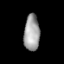
Tissue: lung
Cell type: Endothelial cells
Senescence score: 0.5587
Nuclear area (px): 552
Mean DAPI intensity: 161.183